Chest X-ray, AP view. Patient: 69 years old, sex M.
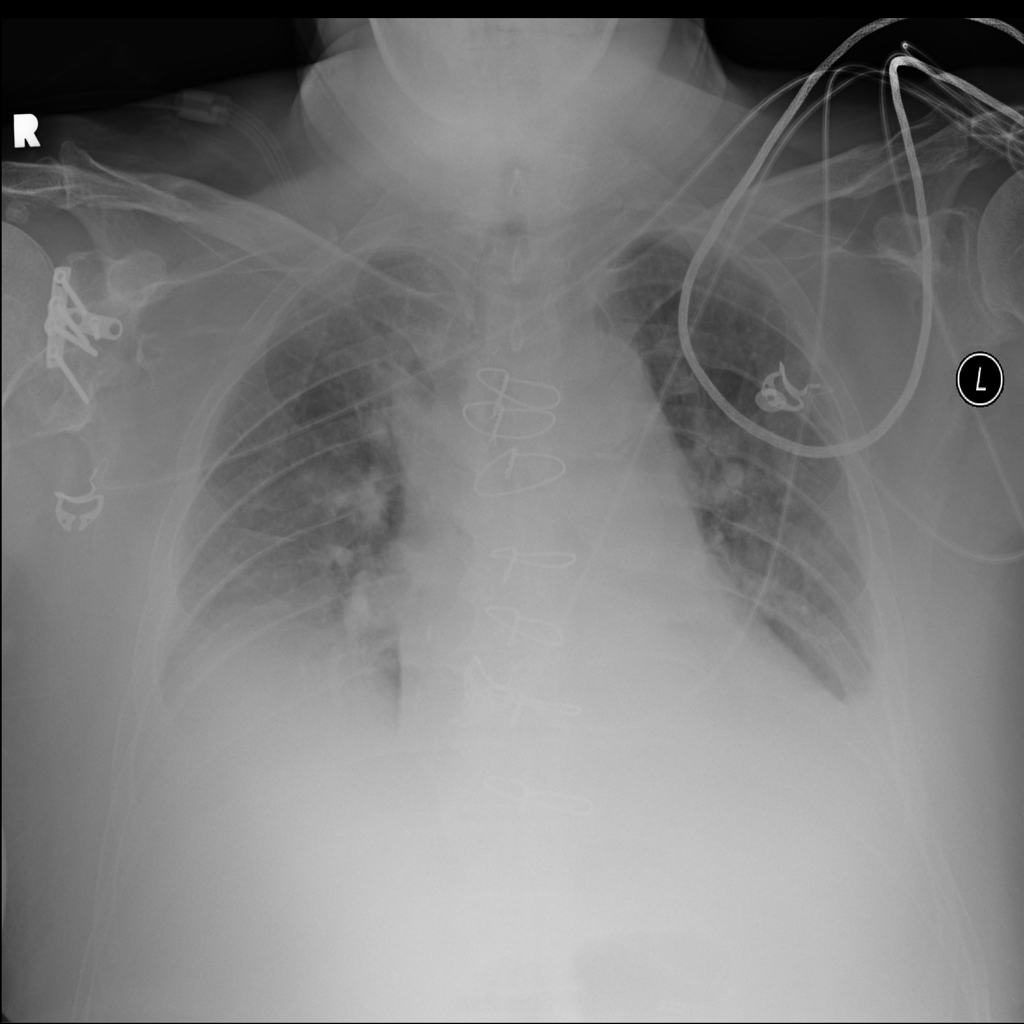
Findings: Effusion, Infiltration